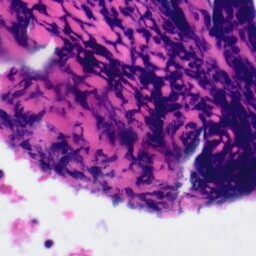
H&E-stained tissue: Tonsil